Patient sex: M
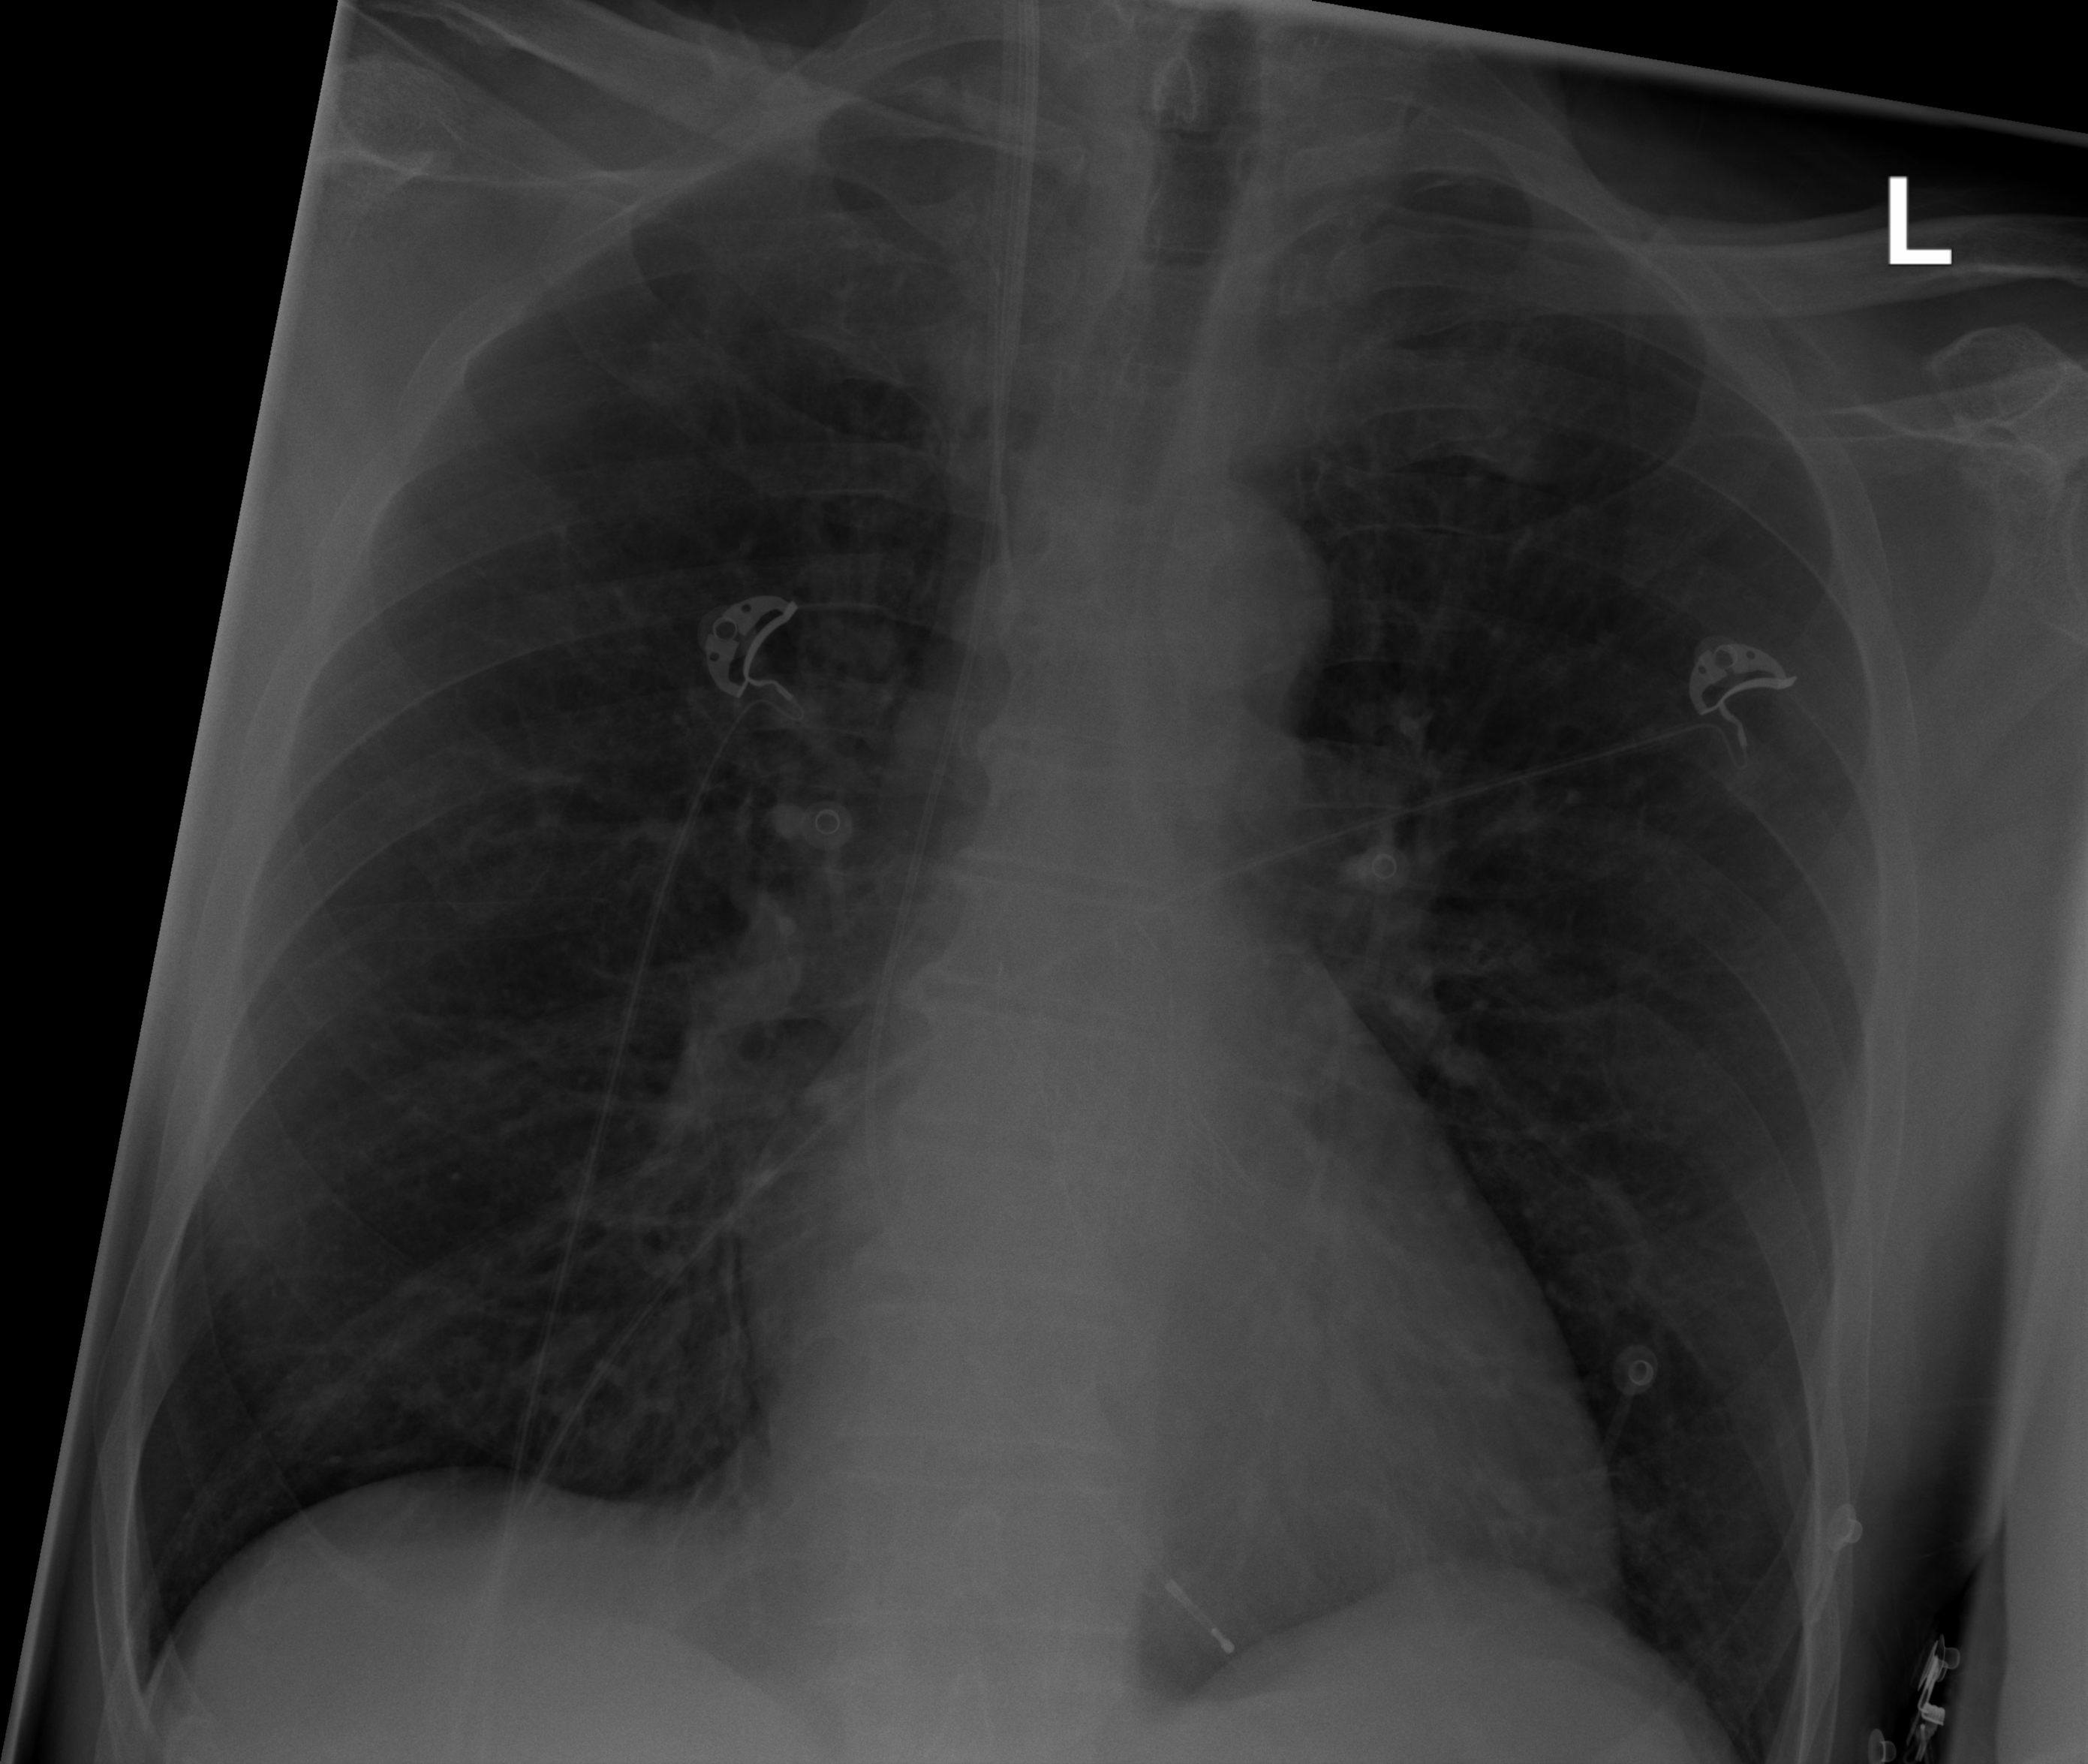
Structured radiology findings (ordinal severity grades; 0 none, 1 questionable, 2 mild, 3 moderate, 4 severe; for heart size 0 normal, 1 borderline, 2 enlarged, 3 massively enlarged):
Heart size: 0
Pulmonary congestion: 0
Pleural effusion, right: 0
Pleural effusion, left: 0
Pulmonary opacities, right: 0
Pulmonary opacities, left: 0
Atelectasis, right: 1
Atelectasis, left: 0